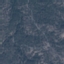
Land use / land cover class: HerbaceousVegetation